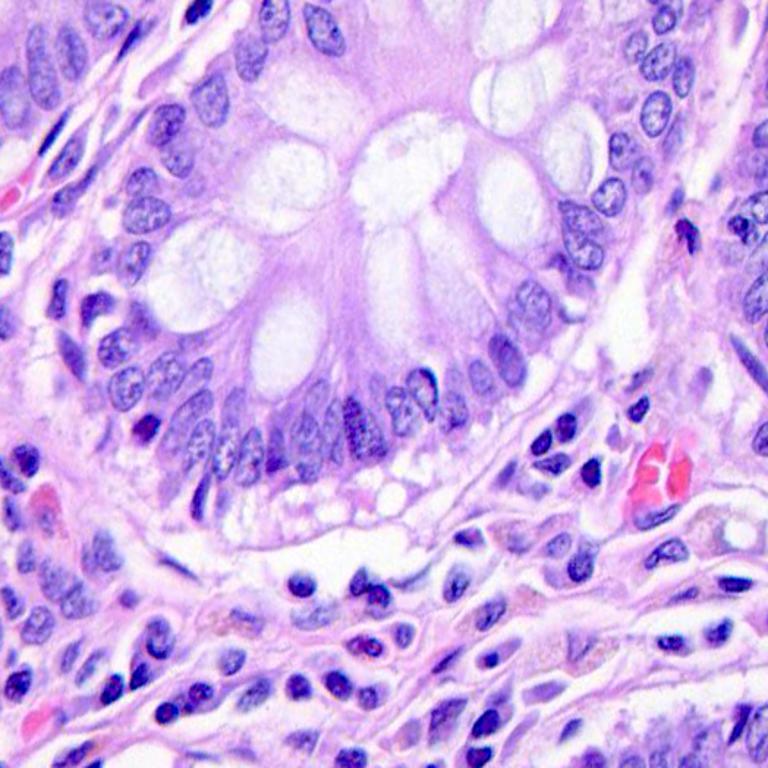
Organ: colon
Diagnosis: benign